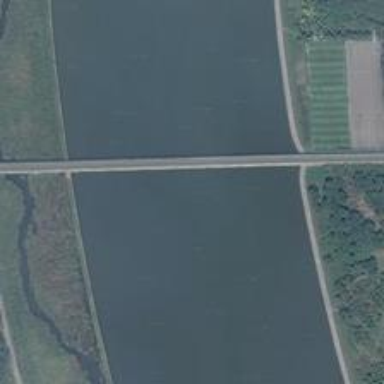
Two parts of city has been connected by the bridge over the river .